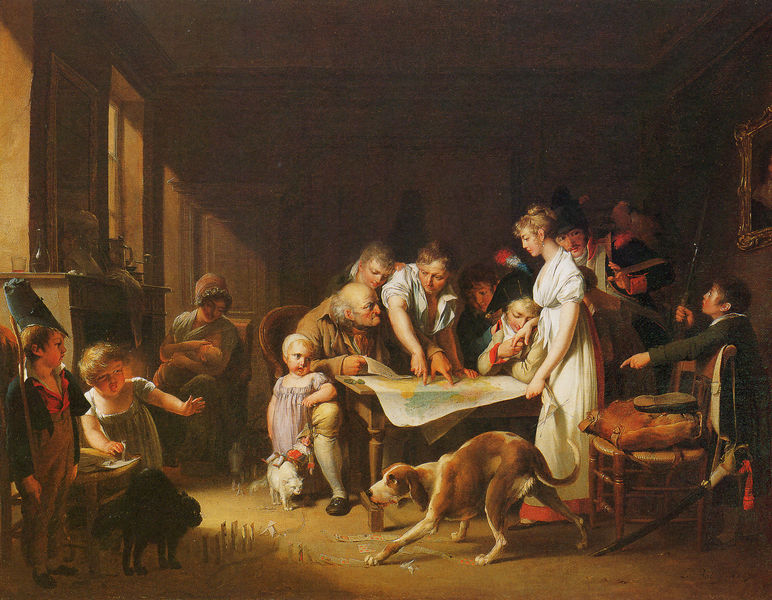
Titel: The Reading of the Bulletin of the Grande Armée, Bei der Lektüre des Bulletins der Grande Armée
Künstler: Louis Léopold Boilly
Standort: Saint Louis (Missouri)
Institution: The Saint Louis Art Museum
Schlagwörter: blau, dunkel, gemälde, gruppe, hand, körper, mann, schatten, vogel, weiß, frauen, menschen, mädchen, sitzen, braun, fenster, frankreich, frau, frisur, hell, holz, hut, kleid, licht, männer, raum, stuhl, stühle, szene, tisch, tür, zimmer, dame, hund, rot, tiere, gesellschaft, haube, leute, malerei, rock, alt, gesichter, hemd, jacke, wand, arm, arme, gesicht, halten, rahmen, bild, goldrahmen, innenraum, tischbein, vorhang, sonne, gewand, gold, interieur, sessel, eltern, familie, kind, mutter, personen, vater, england, genre, kamin, kinder, stock, vase, deutschland, schwanz, bilderrahmen, alter mann, schuhe, stab, jungen, farben, baby, krieg, kissen, soldaten, wohnung, spielen, riemen, büste, stube, junge, scheide, zeigen, knochen, spiel, katze, strümpfe, alter, greis, knabe, abschied, amme, stillen, militär, schwert, säbel, uniform, waffen, soldat, waffe, tumult, napoleon, degen, genreszene, schuh, armee, puppe, kleinkind, karte, jäger, gewehr, sonnenschein, plan, zentrum, kin, kniebundhose, kniebundhosen, landkarte, speer, aufklärung, rucksack, empire, katzen, opa, sitzkissen, sohn, spielzeug, säugling, erwachsene, tamburin, kniehose, katzenbuckel, spiess, enrolement, kniebundhode, kokade, lazuhose, tschakko, varer